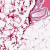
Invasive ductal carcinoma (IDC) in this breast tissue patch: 0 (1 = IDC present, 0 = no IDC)